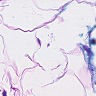
Metastatic tissue present: no